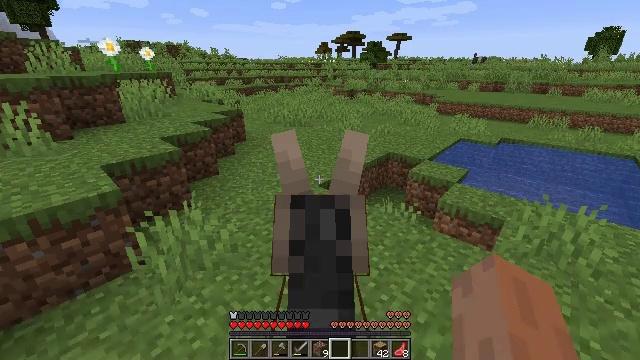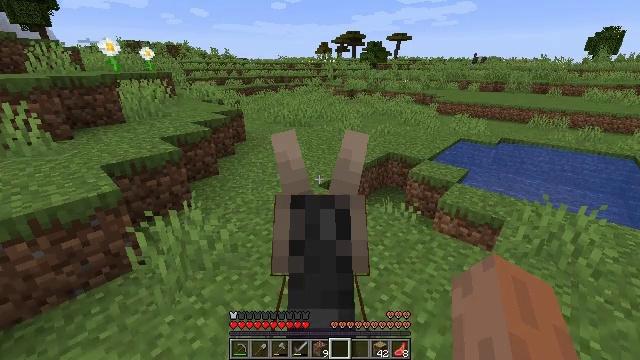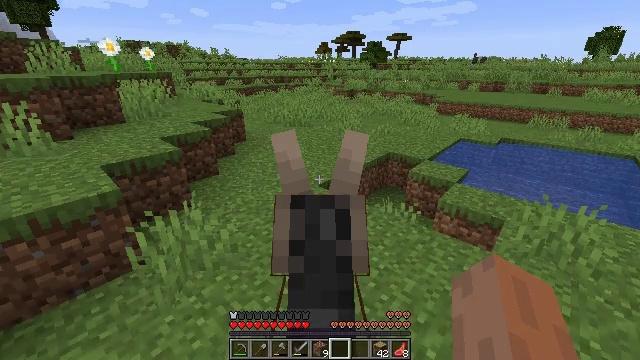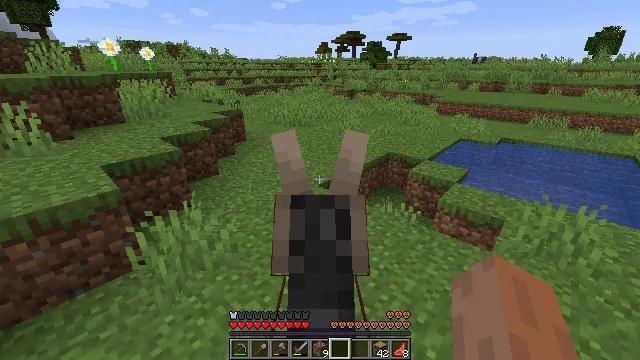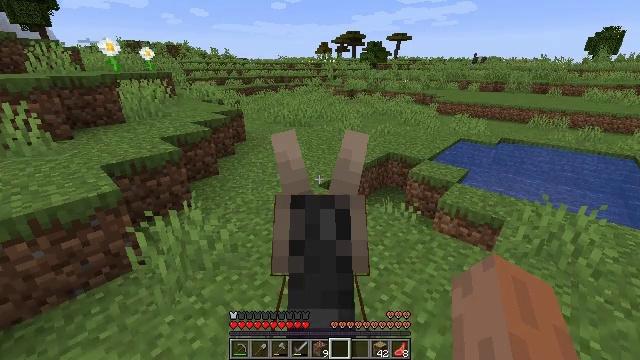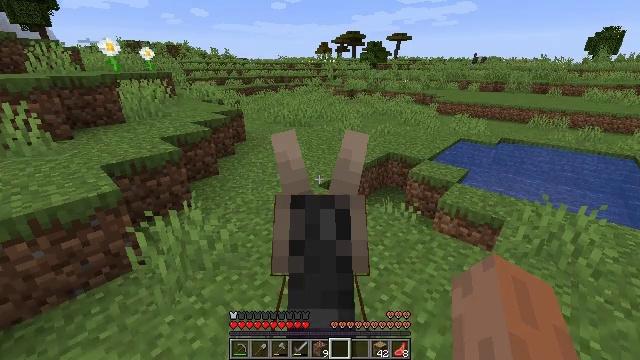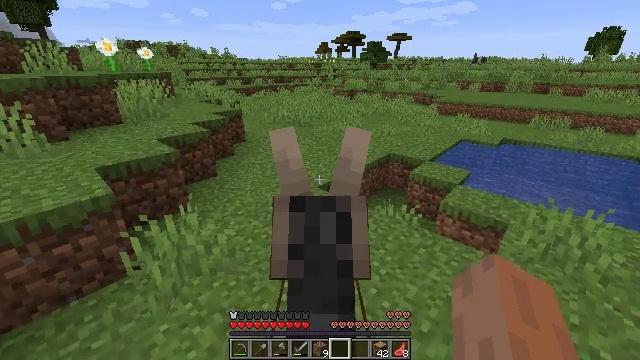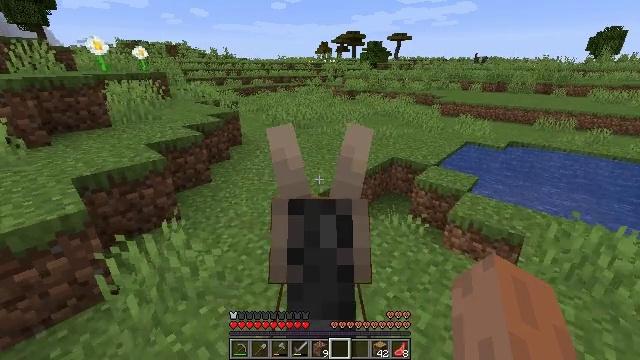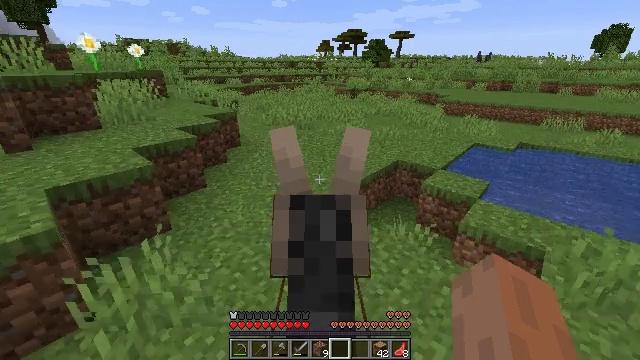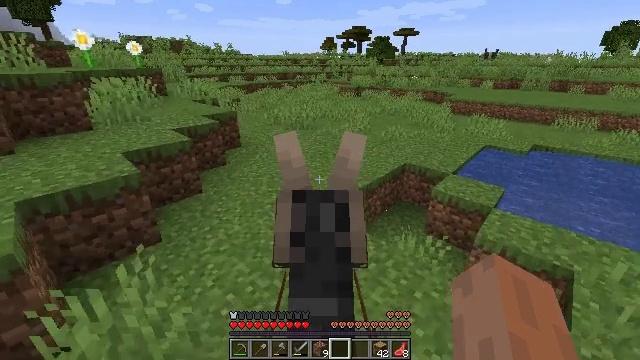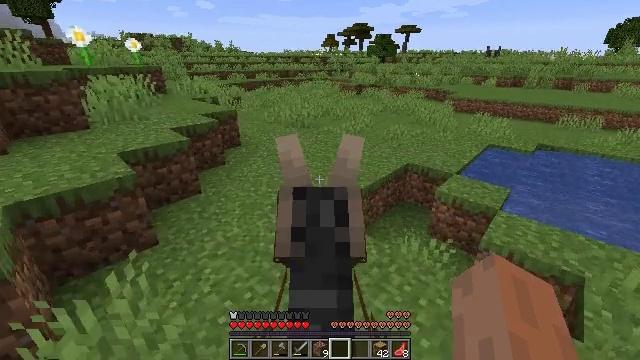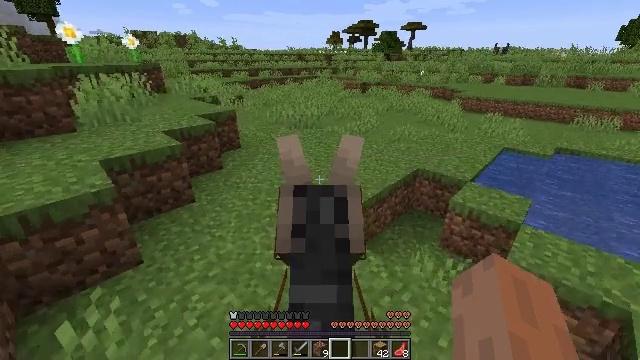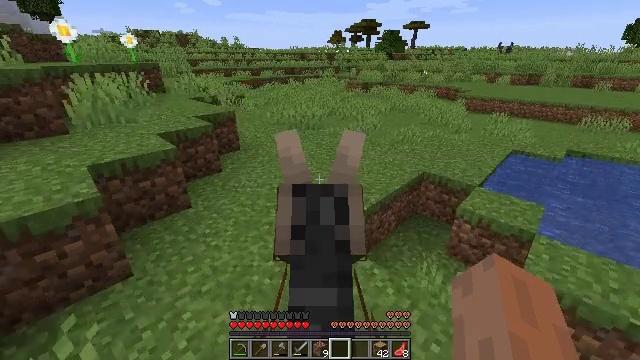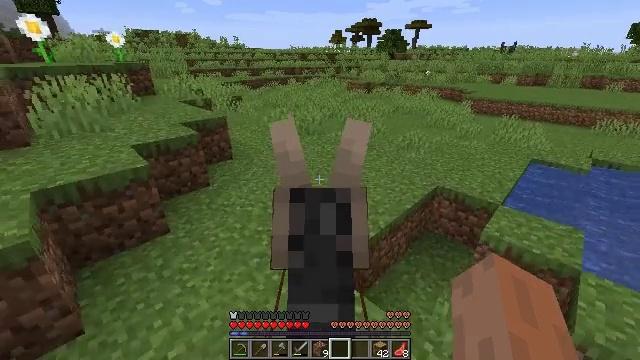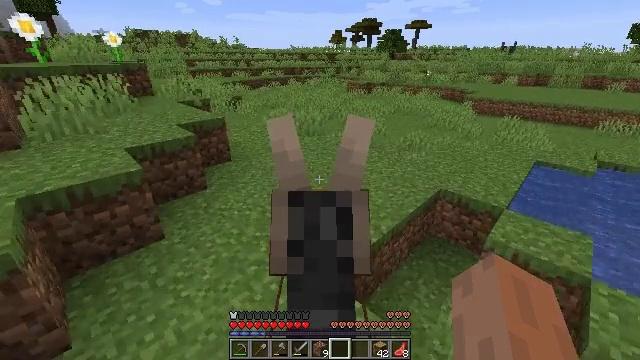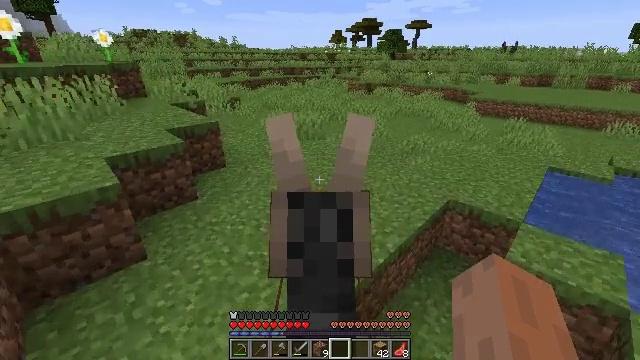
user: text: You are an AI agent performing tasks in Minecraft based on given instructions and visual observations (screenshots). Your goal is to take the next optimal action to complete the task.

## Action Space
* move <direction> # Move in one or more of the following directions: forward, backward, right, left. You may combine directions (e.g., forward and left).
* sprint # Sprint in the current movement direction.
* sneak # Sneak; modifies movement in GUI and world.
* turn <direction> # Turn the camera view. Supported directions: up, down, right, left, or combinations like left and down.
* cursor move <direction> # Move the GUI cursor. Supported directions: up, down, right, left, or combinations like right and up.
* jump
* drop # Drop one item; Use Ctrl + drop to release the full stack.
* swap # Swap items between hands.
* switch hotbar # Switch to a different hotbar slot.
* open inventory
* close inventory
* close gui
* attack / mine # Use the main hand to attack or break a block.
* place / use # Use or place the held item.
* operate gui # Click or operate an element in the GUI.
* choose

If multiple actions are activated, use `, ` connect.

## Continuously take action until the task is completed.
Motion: motion action
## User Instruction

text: Dig out coarse dirt.
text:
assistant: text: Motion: no_op
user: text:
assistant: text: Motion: no_op
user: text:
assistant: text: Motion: no_op
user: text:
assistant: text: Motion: no_op
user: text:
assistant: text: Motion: move forward
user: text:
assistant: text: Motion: move forward
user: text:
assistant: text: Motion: move forward
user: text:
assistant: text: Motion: move forward
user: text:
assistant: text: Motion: move forward
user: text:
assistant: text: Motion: move forward
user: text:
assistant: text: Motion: move forward
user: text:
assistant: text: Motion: move forward, jump
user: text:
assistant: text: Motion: move forward, jump
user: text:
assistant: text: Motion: move forward, jump
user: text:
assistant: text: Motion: move forward, jump
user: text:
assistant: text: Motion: move forward, jump
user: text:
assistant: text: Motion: move forward
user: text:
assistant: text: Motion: move forward
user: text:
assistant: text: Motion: move forward
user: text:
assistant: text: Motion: move forward
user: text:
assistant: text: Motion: move forward, sprint
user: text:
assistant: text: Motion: move forward, sprint
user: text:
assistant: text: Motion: move forward, sprint
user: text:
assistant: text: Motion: move forward, sprint
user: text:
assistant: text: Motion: move forward, sprint
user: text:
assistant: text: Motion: move forward, sprint
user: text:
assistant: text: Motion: move forward, sprint
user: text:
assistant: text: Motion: move forward, sprint
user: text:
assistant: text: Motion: move forward, sprint
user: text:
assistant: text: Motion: move forward, sprint